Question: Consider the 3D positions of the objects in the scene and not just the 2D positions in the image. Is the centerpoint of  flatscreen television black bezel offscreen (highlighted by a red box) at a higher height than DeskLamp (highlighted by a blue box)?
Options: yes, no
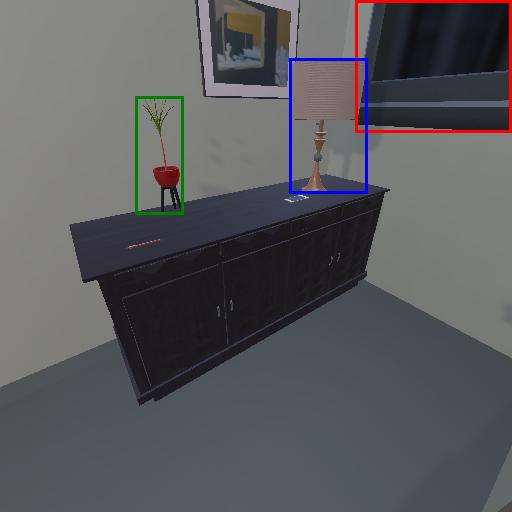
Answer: yes